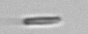
Label: fiber